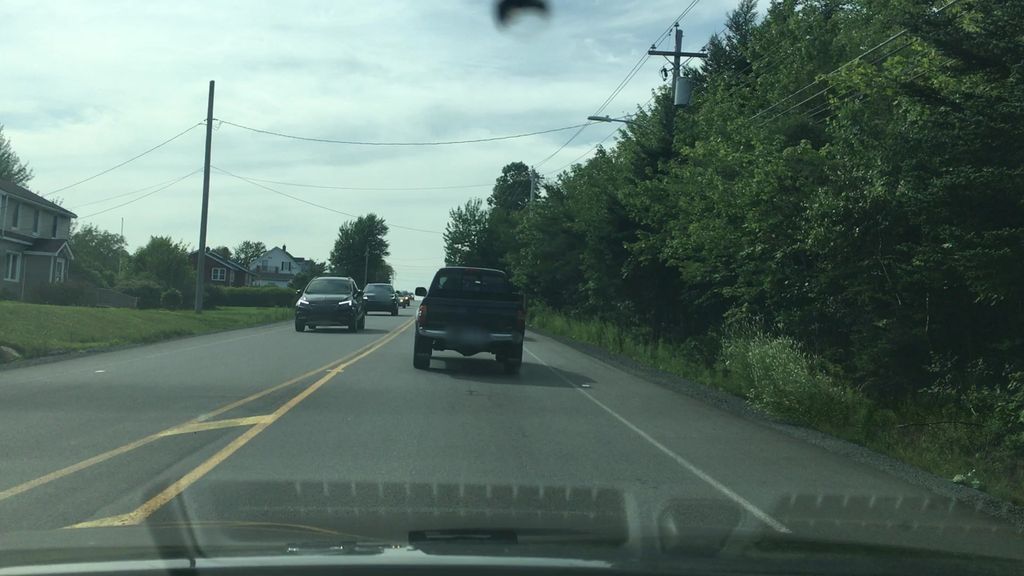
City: halifax